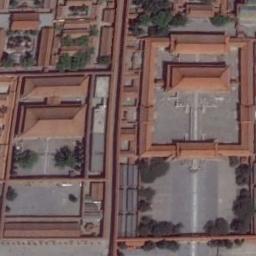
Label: palace